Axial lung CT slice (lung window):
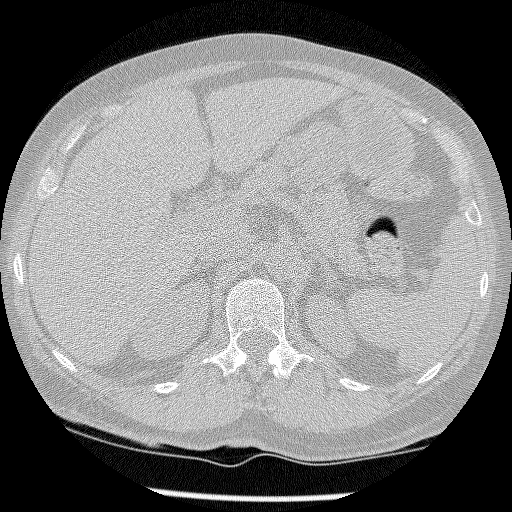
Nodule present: no